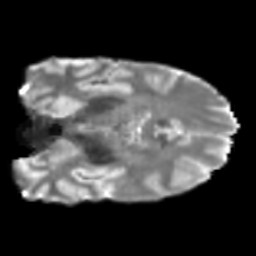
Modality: T2w
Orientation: coronal
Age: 46
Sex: male
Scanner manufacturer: siemens
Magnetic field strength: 3 T
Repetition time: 5 s
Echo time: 0.092 s